Question: I'm using this function to email an attachment with a message
'''
function sendemail($to, $from, $subject, $filename, $attachment_name) {
$random_hash = md5(date('r', time()));
$headers = "From: $from
Reply-To: $from";
$headers .= "
Content-Type: multipart/mixed; boundary="PHP-mixed-" . $random_hash . """;
$attachment = chunk_split(base64_encode(file_get_contents($filename)));
$output = "
--PHP-mixed-$random_hash
Content-Type: multipart/alternative; boundary='"PHP-alt-$random_hash"'
Hello World!
This is the simple text version of the email message.
--PHP-alt-$random_hash
Content-Type: text/html; charset="UTF8"
Content-Transfer-Encoding: 7bit
<h2>Hello World!</h2>
<p>This is the <b>HTML</b> version of the email message.</p>
--PHP-alt-$random_hash--
--PHP-mixed-$random_hash
Content-Type: application/zip; name=$attachment_name
Content-Transfer-Encoding: base64
Content-Disposition: attachment
$attachment
--PHP-mixed-$random_hash--";
if (@mail($to, $subject, $output, $headers)) {
echo 'good';
} else {
echo 'bad';
}
}
'''
But here's a screenshot of the actual message I get:
How do I get rid of the
'''
--PHP-alt-a08184c8a852c31ac8c508fe6ca357d8
Content-Type: text/html; charset="UTF8"
Content-Transfer-Encoding: 7bit
'''
in the email and actually use it as meta
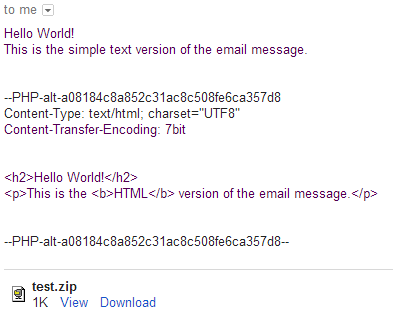
Answer: # Common variables
'''
$to = 'to@localhost.com';
$from = 'from@localhost.com';
$subject = 'Subject 123';
$body = '<b>Hello World</b>';
$filename = 'index.rar';
'''
# Your code
'''
function sendemail($to, $from, $subject, $body, $filename) {
$random_hash = md5(date('r', time()));
$headers = "From: $from
Reply-To: $from";
$headers .= "
Content-Type: multipart/mixed; boundary="PHP-mixed-" . $random_hash . """;
$attachment = chunk_split(base64_encode(file_get_contents($filename)));
$output = "
--PHP-mixed-$random_hash
Content-Type: multipart/alternative; boundary='"PHP-alt-$random_hash"'
" . strip_tags($body) . "
--PHP-alt-$random_hash
Content-Type: text/html; charset="UTF8"
Content-Transfer-Encoding: 7bit
" . $body . "
--PHP-alt-$random_hash--
--PHP-mixed-$random_hash
Content-Type: application/zip; name=" . basename($filename) . "
Content-Transfer-Encoding: base64
Content-Disposition: attachment
$attachment
--PHP-mixed-$random_hash--";
return mail($to, $subject, $output, $headers);
}
sendemail($to, $from, $subject, $body, $filename);
'''
# Your sent email
'''
Date: Sun, 07 Oct 2012 19:54:06 +0200
Subject: Subject 123
To: to@localhost.com
X-PHP-Originating-Script: 0:index.php
From: from@localhost.com
Reply-To: from@localhost.com
Content-Type: multipart/mixed; boundary="PHP-mixed-488d21ec53bdcff8cfe3f5ab49010354"
--PHP-mixed-488d21ec53bdcff8cfe3f5ab49010354
Content-Type: multipart/alternative; boundary='"PHP-alt-488d21ec53bdcff8cfe3f5ab49010354"'
Hello World
--PHP-alt-488d21ec53bdcff8cfe3f5ab49010354
Content-Type: text/html; charset="UTF8"
Content-Transfer-Encoding: 7bit
<b>Hello World</b>
--PHP-alt-488d21ec53bdcff8cfe3f5ab49010354--
--PHP-mixed-488d21ec53bdcff8cfe3f5ab49010354
Content-Type: application/zip; name=index.rar
Content-Transfer-Encoding: base64
Content-Disposition: attachment
UmFyIRoHAM+QcwAADQAAAAAAAABUw3QgkC4AGQMAAIkGAAACwova3OadR0EdMwkAIAAAAGluZGV4
LnBocACwSVdsDYFRDMy9FBW9ipX8O1CJPYlHGddFJLQKBVTwEqiwR41JrY3sjYPpHuwtgI/7ngWy
N7r3N1xxyQLUHvPGN5085nRx/nM5zOrdzc3F8vvx2H0Svy7+9BHA4UhhMvmihcJNNJMVm6xkHDQt
zBR62LkxJdKY68ovAto6/Ixawy0NxWg9u+fZpb7bfToLwVa9Gg9uIceZAbZI2zkyk6qE02RBc+dJ
eIV0cvWWP+xbMgrhYZ0vphkoeFDBTXnZImQrNvIjuJTxX//R8XNj+dJRlQOfV5eHxeNbrHI9nU3w
4+LlJCfTHyp/hewtz6qtQQkjHETspVepfpeHMpzocmamNNMkbCfwcJGOkQGN1hZPXWKxa6wsFusa
6XcY/B+sB+t9Y+TrcfGV8ASJ7yieGYgmUQncho6RXNBg1Rb5BolmKETa5ABL9QT0TdEfwJLDnaxS
amVrdkXgkqifXTWhzRHTnlIdcWaFEUqTA0CDqI9gYplSgj6bPw9Frm5eZpbVq0fu2aLwUu1rA02m
G6/EFXAszhAH0cLSZAYWM6yebyOBshPaRlX8cykM47UQlFZg9ZcEfml0SrkoBpqwi7I7RPa2OOcJ
sQjPfsTYstmqzwPNqkUKyrYVW4U0yAHEjZSiXqq4q47+9WQ7s83SJOupHakJwBfqMQRAMe/HFyef
S7EdCiFDtdr2qwaCHD34McBqyFYz3YxQu/vf74XHKGhnQwX2G/ul2lpWbnDsascUw7ou1bEsg+yA
sshYFVN9iylLU1s+3amLTSuNu9MQ2aaNjYRZYiirft3X10rhr86L/5L9anEUfXNBpHKbnQSoNsvT
BkM3DBjq8XNT95XxcZCSHxfqwMr5eB0DnXC+8BbFW1v34ydPunaalVC5CitTPtR+fbcTZV6pBClH
lJZJq99yV1W9uBi1riDlCl2iHMgnOJd+XNbnFJW3NJY1XsekkVQLr2rfBQODjgNWwFZI4/2zi1ZK
Z19pZqfjee5gTAX8IuVxcsKeY648vgvUPfVr4aR4o9IGM/sr+njZkhRJjeFXiNzBKi0Oqki25qBB
c9AfpMQ9ewBABwA=
--PHP-mixed-488d21ec53bdcff8cfe3f5ab49010354--
'''
# Swift code
'''
require_once('swift/lib/swift_required.php');
$transport = Swift_MailTransport::newInstance();
$mailer = Swift_Mailer::newInstance($transport);
$message = Swift_Message::newInstance($subject)
->setFrom(array($from))
->setTo(array($to))
->setEncoder(Swift_Encoding::get7BitEncoding())
->setBody($body, 'text/html')
->addPart(strip_tags($body), 'text/plain')
->attach(Swift_Attachment::fromPath($filename))
;
$mailer->send($message);
'''
# Swift sent email
'''
Subject: Subject 123
To: to@localhost.com
X-PHP-Originating-Script: 0:SimpleMailInvoker.php
Message-ID: <<PHONE>.5071c0a2972db@localhost>
Date: Sun, 07 Oct 2012 19:49:22 +0200
From: from@localhost.com
MIME-Version: 1.0
Content-Type: multipart/mixed;
boundary="_=_swift_v4_13496321625071c0a297e85_=_"
--_=_swift_v4_13496321625071c0a297e85_=_
Content-Type: multipart/alternative;
boundary="_=_swift_v4_13496321625071c0a298e1b_=_"
--_=_swift_v4_13496321625071c0a298e1b_=_
Content-Type: text/plain; charset=utf-8
Content-Transfer-Encoding: quoted-printable
Hello World
--_=_swift_v4_13496321625071c0a298e1b_=_
Content-Type: text/html; charset=utf-8
Content-Transfer-Encoding: 7bit
<b>Hello World</b>
--_=_swift_v4_13496321625071c0a298e1b_=_--
--_=_swift_v4_13496321625071c0a297e85_=_
Content-Type: application/x-rar-compressed; name=index.rar
Content-Transfer-Encoding: base64
Content-Disposition: attachment; filename=index.rar
UmFyIRoHAM+QcwAADQAAAAAAAABUw3QgkC4AGQMAAIkGAAACwova3OadR0EdMwkAIAAAAGluZGV4
LnBocACwSVdsDYFRDMy9FBW9ipX8O1CJPYlHGddFJLQKBVTwEqiwR41JrY3sjYPpHuwtgI/7ngWy
N7r3N1xxyQLUHvPGN5085nRx/nM5zOrdzc3F8vvx2H0Svy7+9BHA4UhhMvmihcJNNJMVm6xkHDQt
zBR62LkxJdKY68ovAto6/Ixawy0NxWg9u+fZpb7bfToLwVa9Gg9uIceZAbZI2zkyk6qE02RBc+dJ
eIV0cvWWP+xbMgrhYZ0vphkoeFDBTXnZImQrNvIjuJTxX//R8XNj+dJRlQOfV5eHxeNbrHI9nU3w
4+LlJCfTHyp/hewtz6qtQQkjHETspVepfpeHMpzocmamNNMkbCfwcJGOkQGN1hZPXWKxa6wsFusa
6XcY/B+sB+t9Y+TrcfGV8ASJ7yieGYgmUQncho6RXNBg1Rb5BolmKETa5ABL9QT0TdEfwJLDnaxS
amVrdkXgkqifXTWhzRHTnlIdcWaFEUqTA0CDqI9gYplSgj6bPw9Frm5eZpbVq0fu2aLwUu1rA02m
G6/EFXAszhAH0cLSZAYWM6yebyOBshPaRlX8cykM47UQlFZg9ZcEfml0SrkoBpqwi7I7RPa2OOcJ
sQjPfsTYstmqzwPNqkUKyrYVW4U0yAHEjZSiXqq4q47+9WQ7s83SJOupHakJwBfqMQRAMe/HFyef
S7EdCiFDtdr2qwaCHD34McBqyFYz3YxQu/vf74XHKGhnQwX2G/ul2lpWbnDsascUw7ou1bEsg+yA
sshYFVN9iylLU1s+3amLTSuNu9MQ2aaNjYRZYiirft3X10rhr86L/5L9anEUfXNBpHKbnQSoNsvT
BkM3DBjq8XNT95XxcZCSHxfqwMr5eB0DnXC+8BbFW1v34ydPunaalVC5CitTPtR+fbcTZV6pBClH
lJZJq99yV1W9uBi1riDlCl2iHMgnOJd+XNbnFJW3NJY1XsekkVQLr2rfBQODjgNWwFZI4/2zi1ZK
Z19pZqfjee5gTAX8IuVxcsKeY648vgvUPfVr4aR4o9IGM/sr+njZkhRJjeFXiNzBKi0Oqki25qBB
c9AfpMQ9ewBABwA=
--_=_swift_v4_13496321625071c0a297e85_=_--
'''
---
Find the differences between emails <URL>.